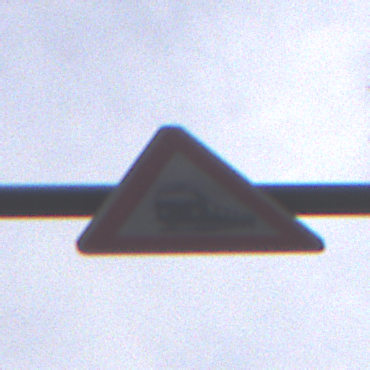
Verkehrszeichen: Bahnuebergang
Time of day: MorningAfternoon
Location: Outdoor (Urban)
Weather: PartlyCloudy
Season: NotSpecified
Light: Natural